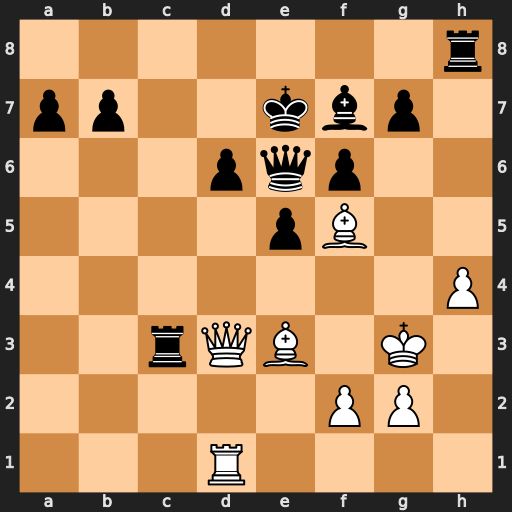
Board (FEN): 7r/pp2kbp1/3pqp2/4pB2/7P/2rQB1K1/5PP1/3R4
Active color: w
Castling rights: -
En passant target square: -
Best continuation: Qd2 Rxe3+ fxe3 Qd5 Qxd5 Bxd5 Rxd5